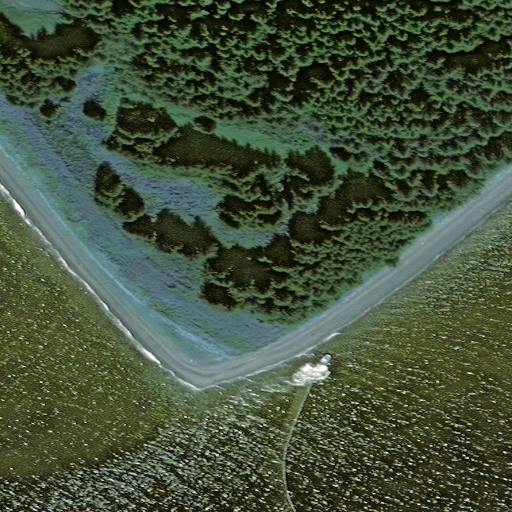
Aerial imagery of cape in Alaska named Gravina Point containing only unknown